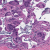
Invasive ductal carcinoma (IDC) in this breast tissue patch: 0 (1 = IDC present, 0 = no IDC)